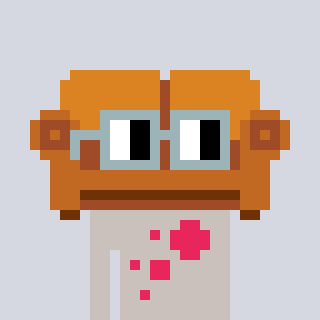
a pixel art character with square dark gray glasses, a couch-shaped head and a foggrey-colored body on a cool background